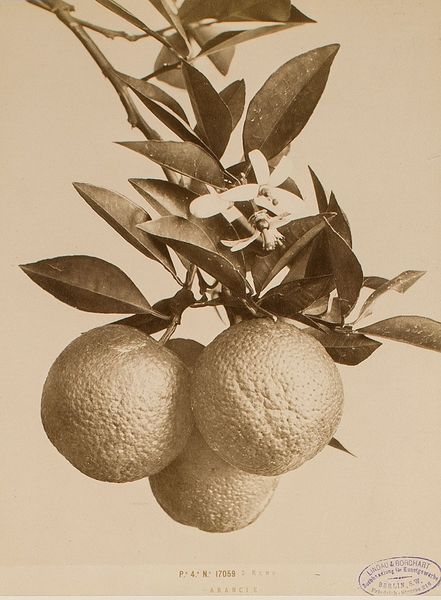
Titel: P. 4. N.&#xB0; 17059 S. REMO - Arancie.
Künstler: Fratelli Alinari
Standort: Hamburg
Institution: Museum für Kunst und Gewerbe Hamburg
Schlagwörter: baum, orange, strauch, frucht, foto, fotografie, photographie, photo, karton, albumin, lichtbild, naturfotografie, sachfotografie, bildwerke, angewandte und bildende kunst, hessische systematik, bäume, sträucher, früchte, tierfotografie, naturphotographie, tierphotographie, schwarzweißpositivverfahren, silbersalzverfahren, schwarzweißfotografie, objektstudien, sachphotographie, albuminpapier, pflanzenfotografie